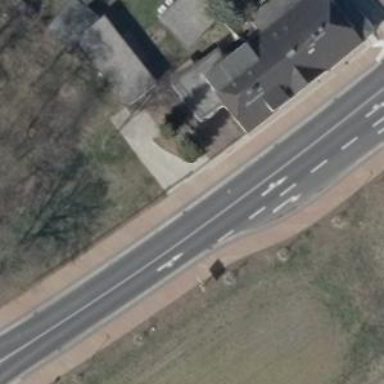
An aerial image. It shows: Primary road with asphalt surface.